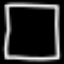
Label: square